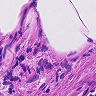
Metastatic tissue present: no